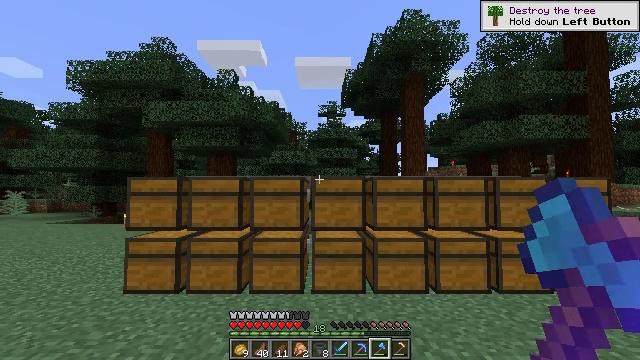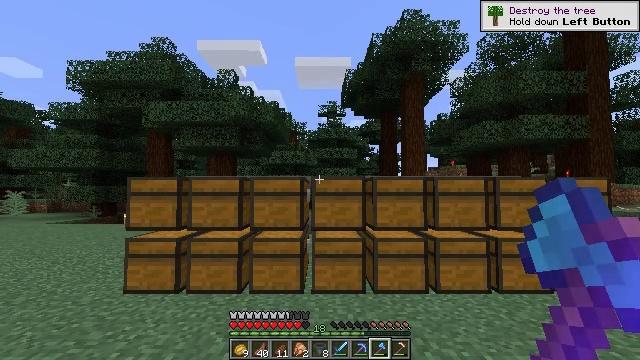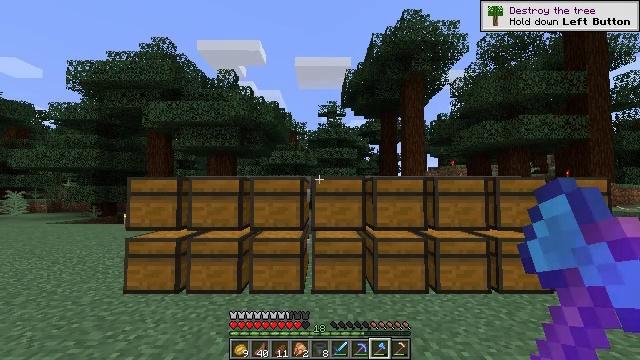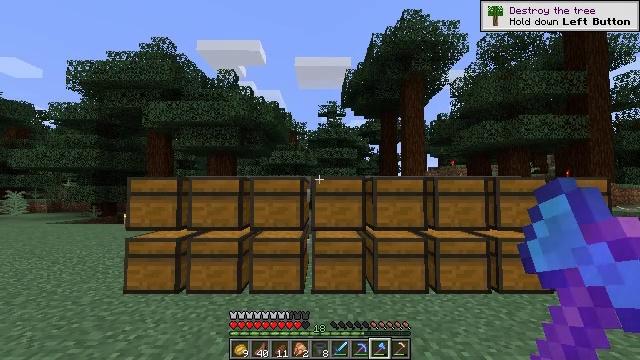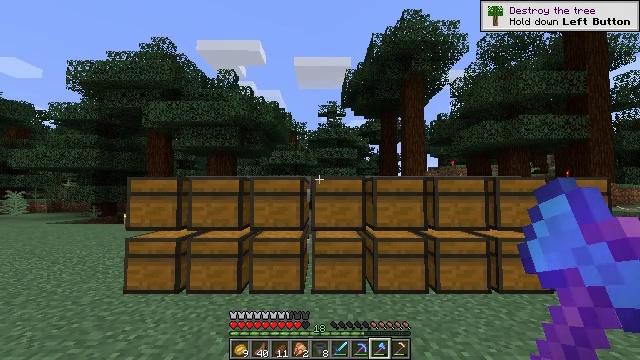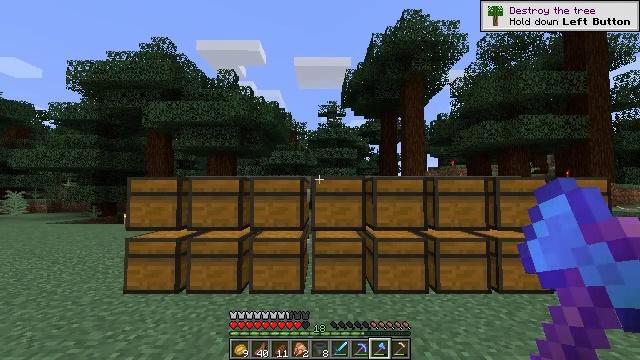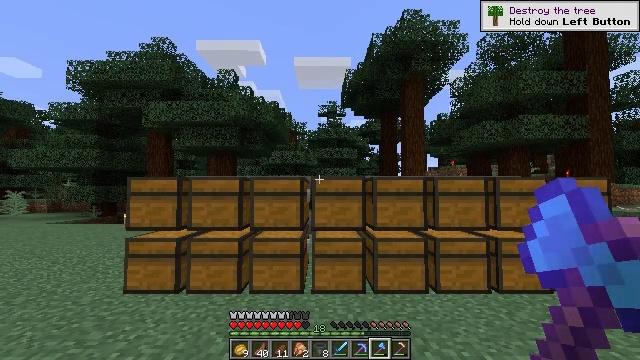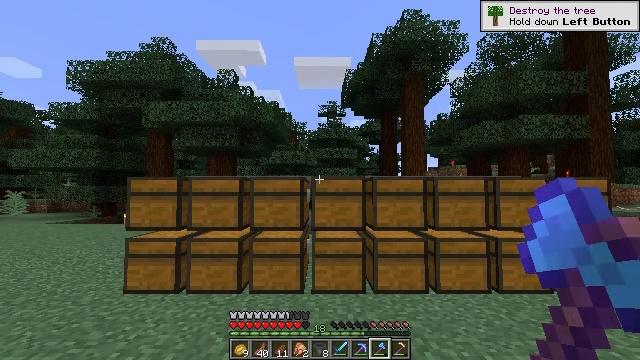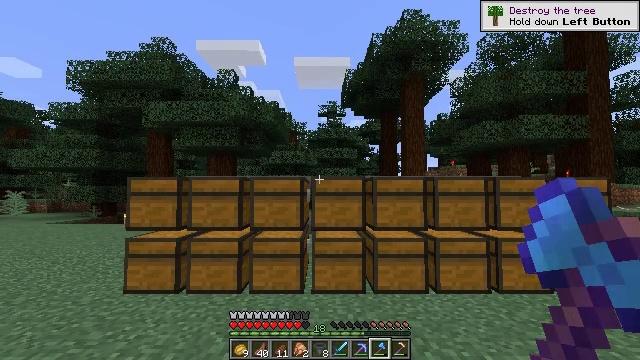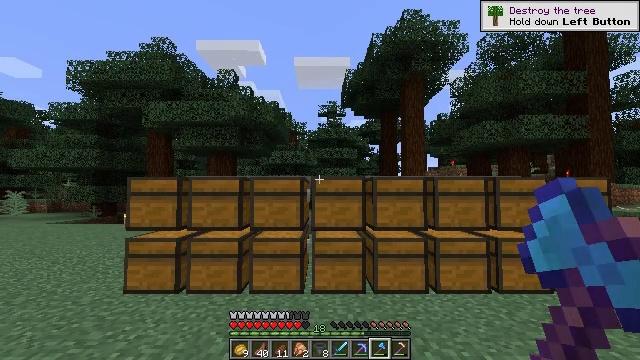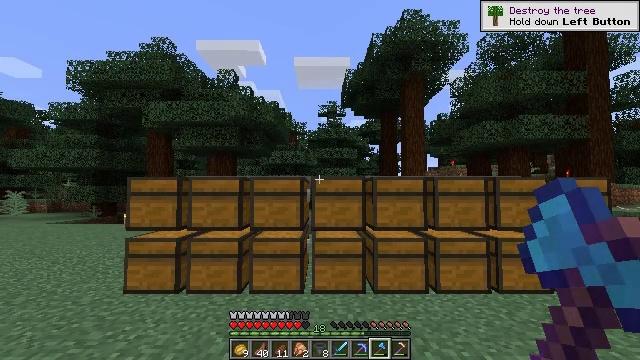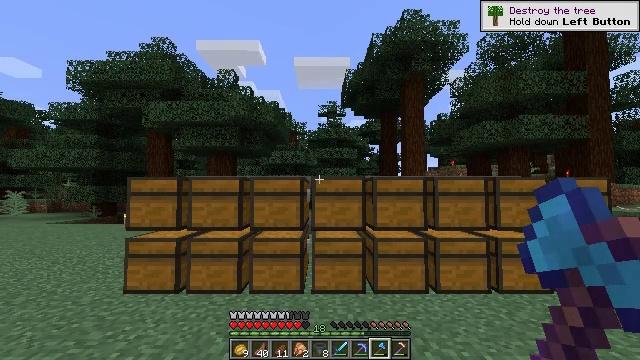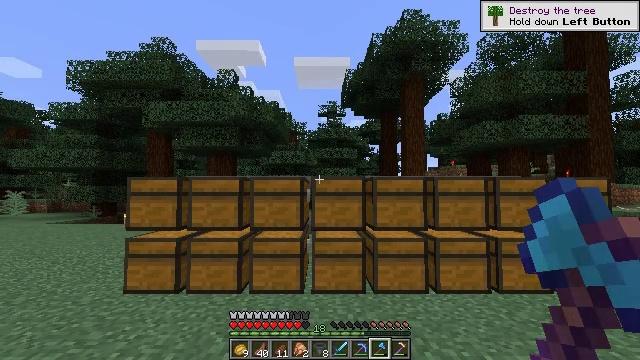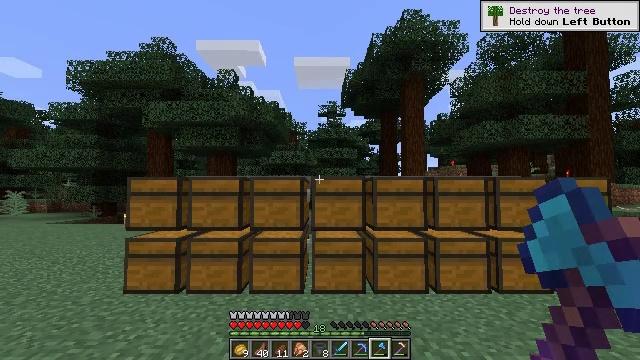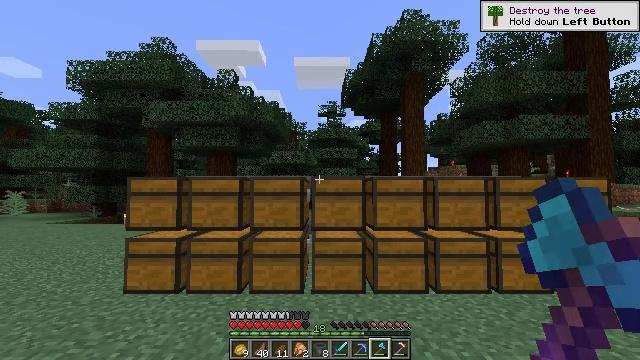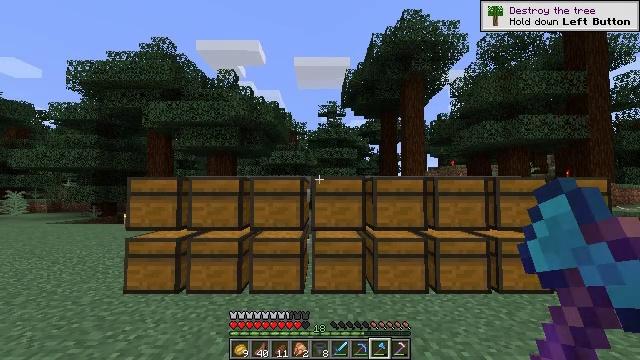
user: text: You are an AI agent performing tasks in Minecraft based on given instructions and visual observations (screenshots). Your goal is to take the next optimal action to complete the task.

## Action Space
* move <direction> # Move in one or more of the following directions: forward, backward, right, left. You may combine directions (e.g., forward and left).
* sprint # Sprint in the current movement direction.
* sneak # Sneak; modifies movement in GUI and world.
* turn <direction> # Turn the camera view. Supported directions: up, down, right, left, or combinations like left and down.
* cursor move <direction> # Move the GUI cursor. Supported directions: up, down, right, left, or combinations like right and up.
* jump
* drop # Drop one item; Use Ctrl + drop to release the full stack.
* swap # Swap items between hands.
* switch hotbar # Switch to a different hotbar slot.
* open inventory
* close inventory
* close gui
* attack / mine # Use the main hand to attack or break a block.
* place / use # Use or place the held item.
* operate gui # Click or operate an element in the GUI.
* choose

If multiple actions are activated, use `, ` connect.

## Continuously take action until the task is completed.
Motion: motion action
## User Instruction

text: Collect the large fern.
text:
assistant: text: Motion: no_op
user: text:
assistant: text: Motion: no_op
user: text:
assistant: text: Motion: no_op
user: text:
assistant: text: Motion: no_op
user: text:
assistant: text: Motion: no_op
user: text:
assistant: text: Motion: no_op
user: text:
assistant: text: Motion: no_op
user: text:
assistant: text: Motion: no_op
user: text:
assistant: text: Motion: no_op
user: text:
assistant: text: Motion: no_op
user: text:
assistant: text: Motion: no_op
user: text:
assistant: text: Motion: no_op
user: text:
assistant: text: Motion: no_op
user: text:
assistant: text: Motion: no_op
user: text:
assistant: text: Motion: no_op
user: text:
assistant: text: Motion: no_op
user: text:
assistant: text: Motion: no_op
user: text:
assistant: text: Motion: no_op
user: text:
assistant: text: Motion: no_op
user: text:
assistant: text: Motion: no_op
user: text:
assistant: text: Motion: no_op
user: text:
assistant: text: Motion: no_op
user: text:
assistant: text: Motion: no_op
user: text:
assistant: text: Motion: no_op
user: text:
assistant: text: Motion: no_op
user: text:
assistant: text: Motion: no_op
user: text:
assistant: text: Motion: no_op
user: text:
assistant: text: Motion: no_op
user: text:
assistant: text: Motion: no_op
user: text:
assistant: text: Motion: no_op